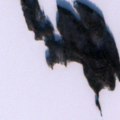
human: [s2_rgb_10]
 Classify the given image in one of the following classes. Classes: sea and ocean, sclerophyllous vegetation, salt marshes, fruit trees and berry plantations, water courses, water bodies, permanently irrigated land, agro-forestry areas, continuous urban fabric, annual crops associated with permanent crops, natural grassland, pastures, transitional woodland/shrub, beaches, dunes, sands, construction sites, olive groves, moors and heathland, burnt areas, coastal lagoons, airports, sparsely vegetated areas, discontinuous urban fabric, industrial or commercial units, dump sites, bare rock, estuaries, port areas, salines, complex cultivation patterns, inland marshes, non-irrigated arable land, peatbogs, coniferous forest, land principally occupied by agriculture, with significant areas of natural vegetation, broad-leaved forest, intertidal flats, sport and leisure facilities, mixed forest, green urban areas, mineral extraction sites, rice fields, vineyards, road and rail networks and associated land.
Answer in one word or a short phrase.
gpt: mixed forest, water bodies